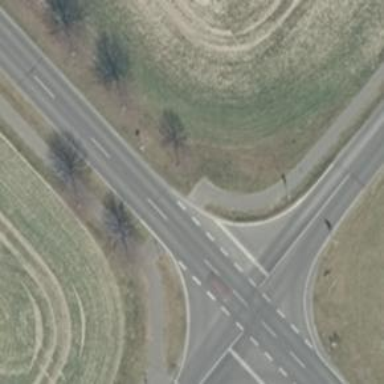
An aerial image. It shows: Unmarked road crossing.